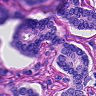
Metastatic tissue present: yes